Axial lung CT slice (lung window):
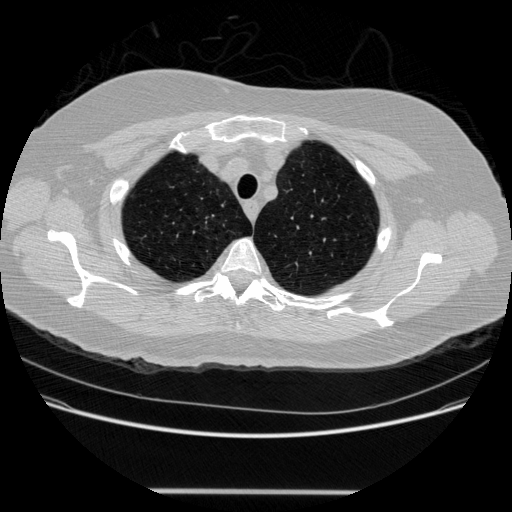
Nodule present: no